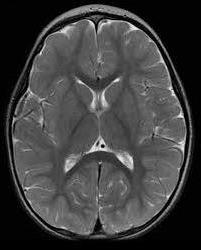
Label: notumor